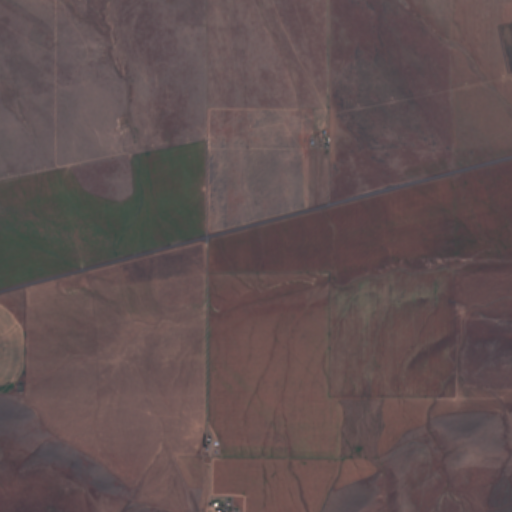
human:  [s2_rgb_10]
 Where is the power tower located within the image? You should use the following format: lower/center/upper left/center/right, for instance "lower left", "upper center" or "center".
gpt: There is no power tower in the image.